Interaction volume radius: 5 \u00c5
Interaction volume height: 25 \u00c5
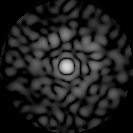
Disorder parameter: 0.8973